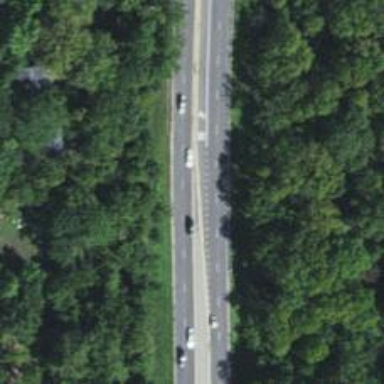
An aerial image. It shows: Trunk highway.